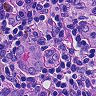
Metastatic tissue present: yes